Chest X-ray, AP view. Patient: 63 years old, sex M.
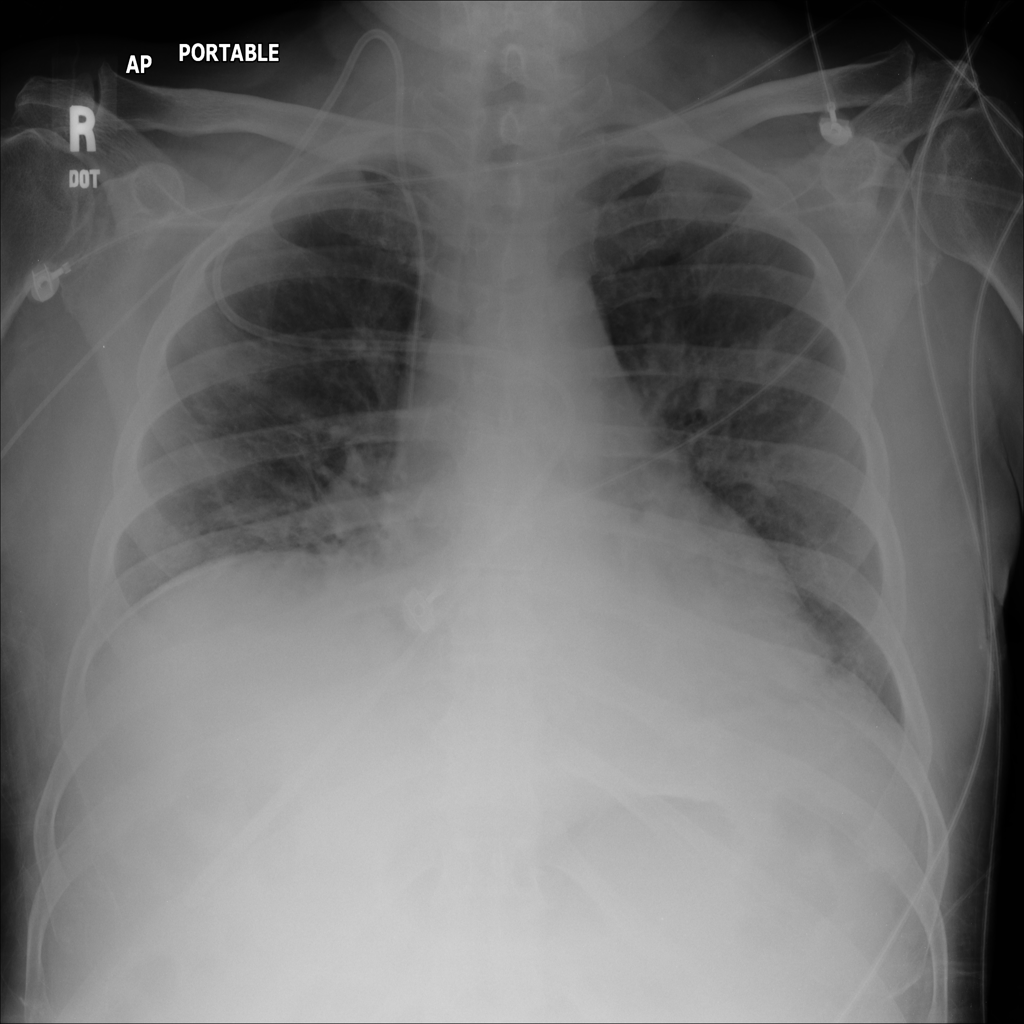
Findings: Atelectasis, Effusion